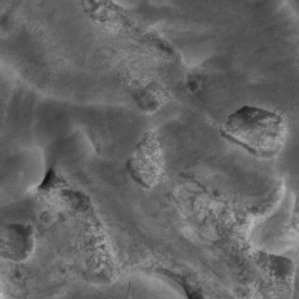
Label: non_frost